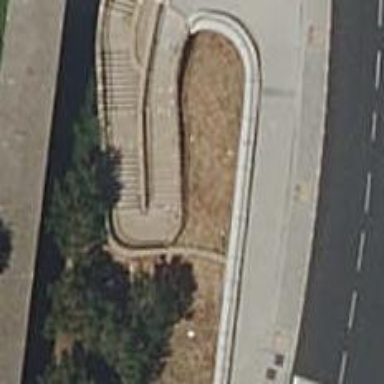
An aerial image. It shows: Concrete steps.